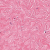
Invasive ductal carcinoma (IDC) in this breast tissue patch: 0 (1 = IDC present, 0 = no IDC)